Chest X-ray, AP view. Patient: 44 years old, sex M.
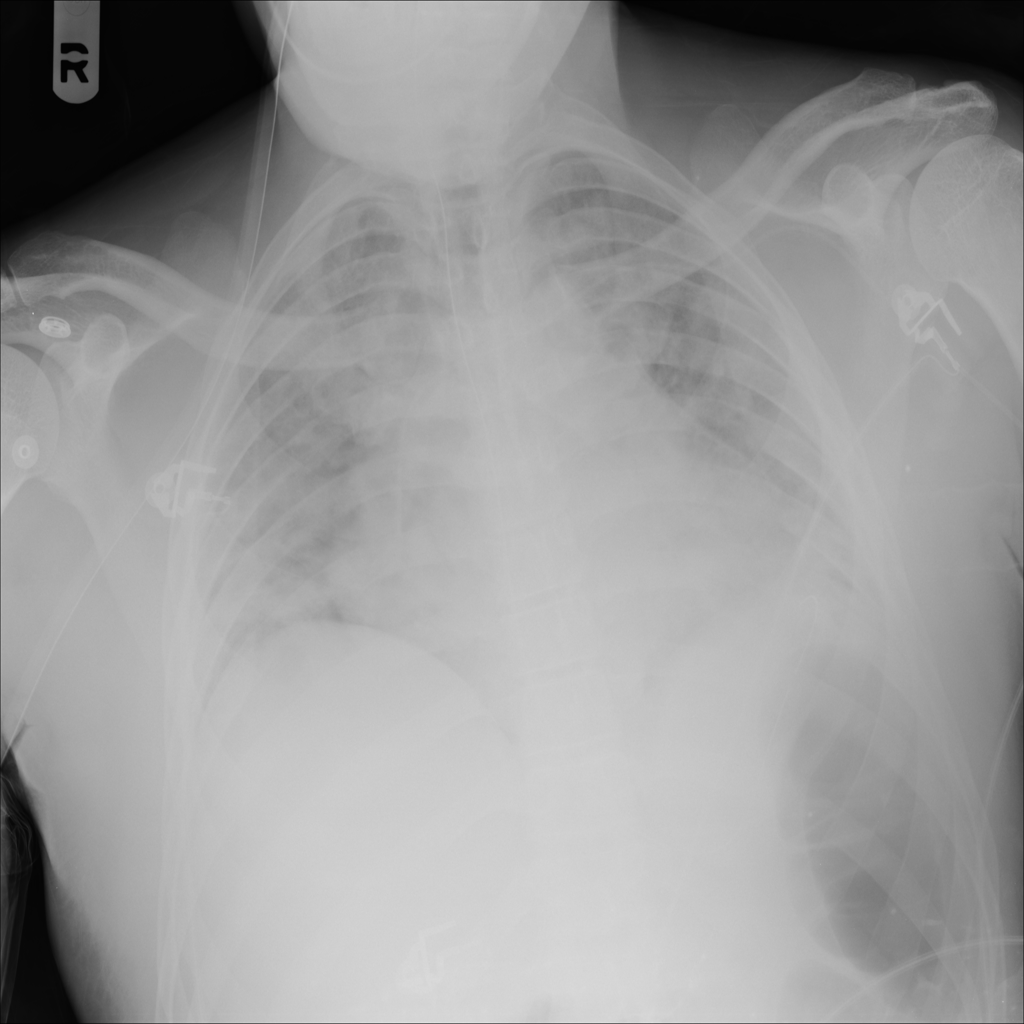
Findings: Infiltration